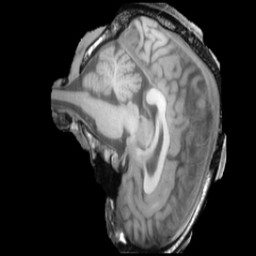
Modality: T1w
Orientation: sagittal
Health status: ill
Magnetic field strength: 3 T